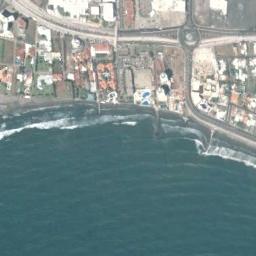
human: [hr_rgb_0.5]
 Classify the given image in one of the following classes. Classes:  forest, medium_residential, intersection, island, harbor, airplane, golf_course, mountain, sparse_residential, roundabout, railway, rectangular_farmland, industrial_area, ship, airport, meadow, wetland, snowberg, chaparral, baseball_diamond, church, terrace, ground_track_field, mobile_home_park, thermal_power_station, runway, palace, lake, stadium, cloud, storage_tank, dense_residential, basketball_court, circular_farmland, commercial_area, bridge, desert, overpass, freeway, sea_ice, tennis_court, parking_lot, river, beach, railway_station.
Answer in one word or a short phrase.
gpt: beach